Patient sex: M
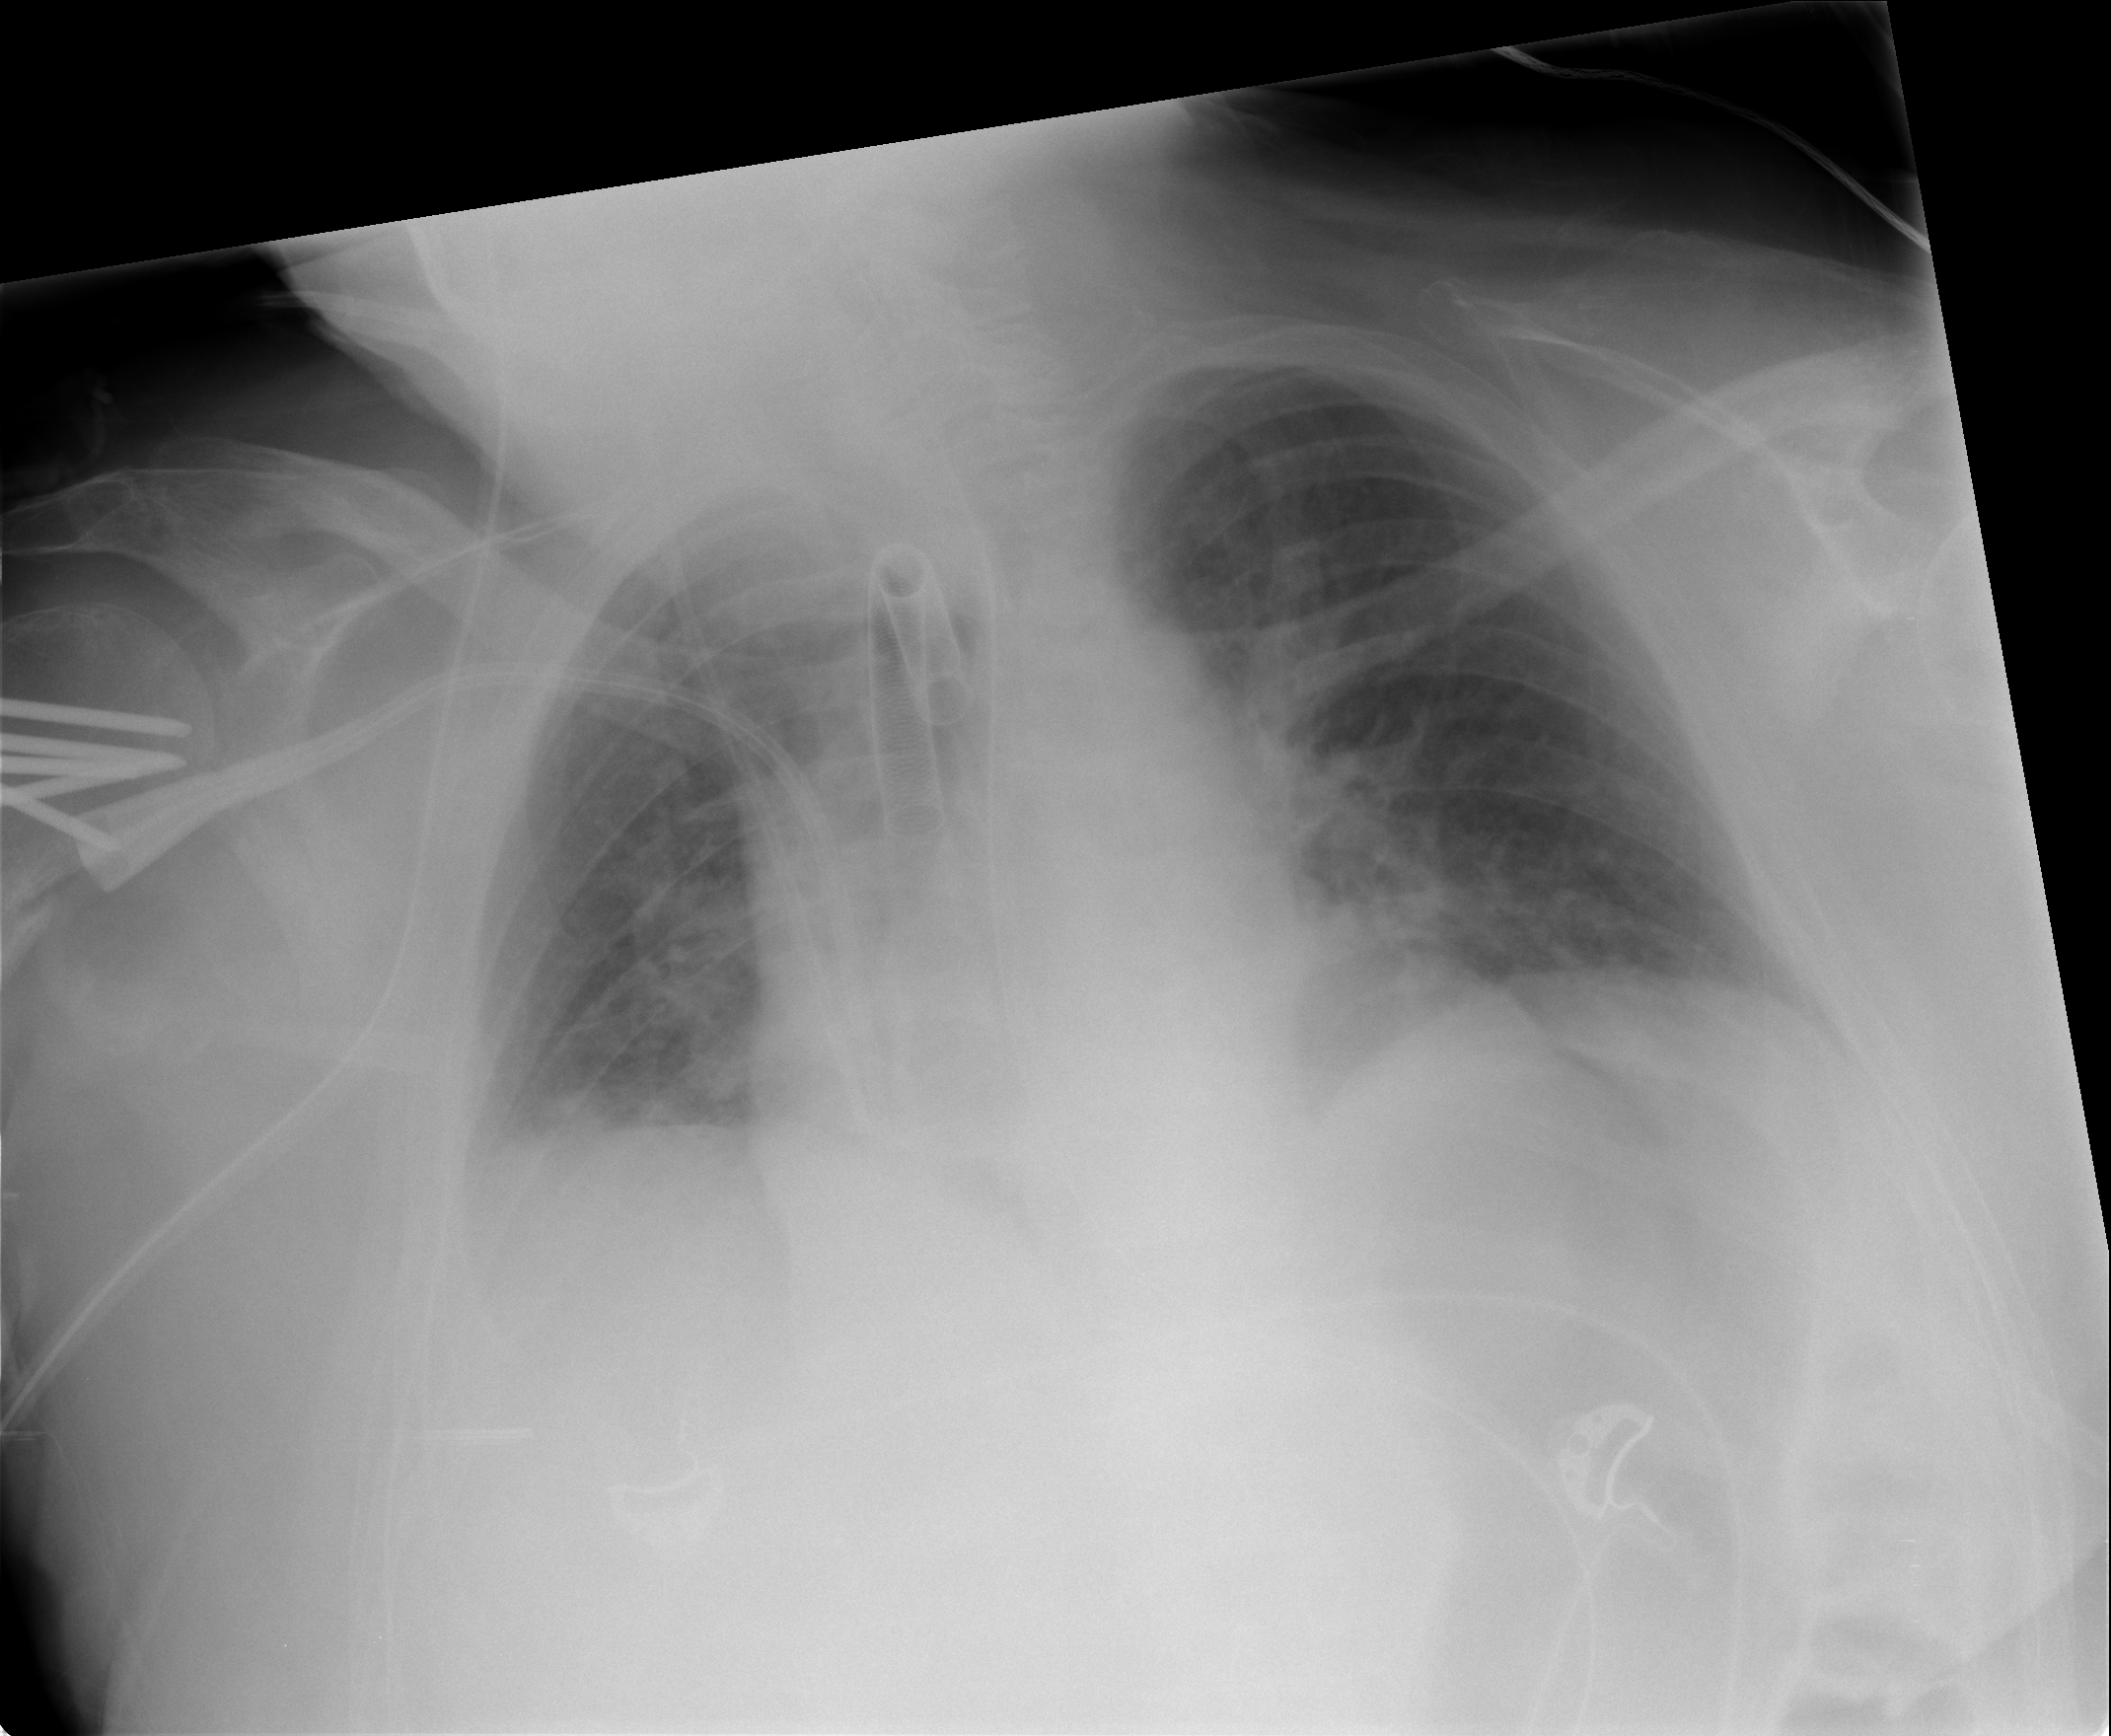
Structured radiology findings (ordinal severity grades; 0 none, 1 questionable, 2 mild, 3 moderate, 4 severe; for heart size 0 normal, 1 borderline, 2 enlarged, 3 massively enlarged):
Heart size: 0
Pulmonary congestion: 2
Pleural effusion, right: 1
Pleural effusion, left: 0
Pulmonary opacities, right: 1
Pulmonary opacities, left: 0
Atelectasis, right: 2
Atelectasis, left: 2